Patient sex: M
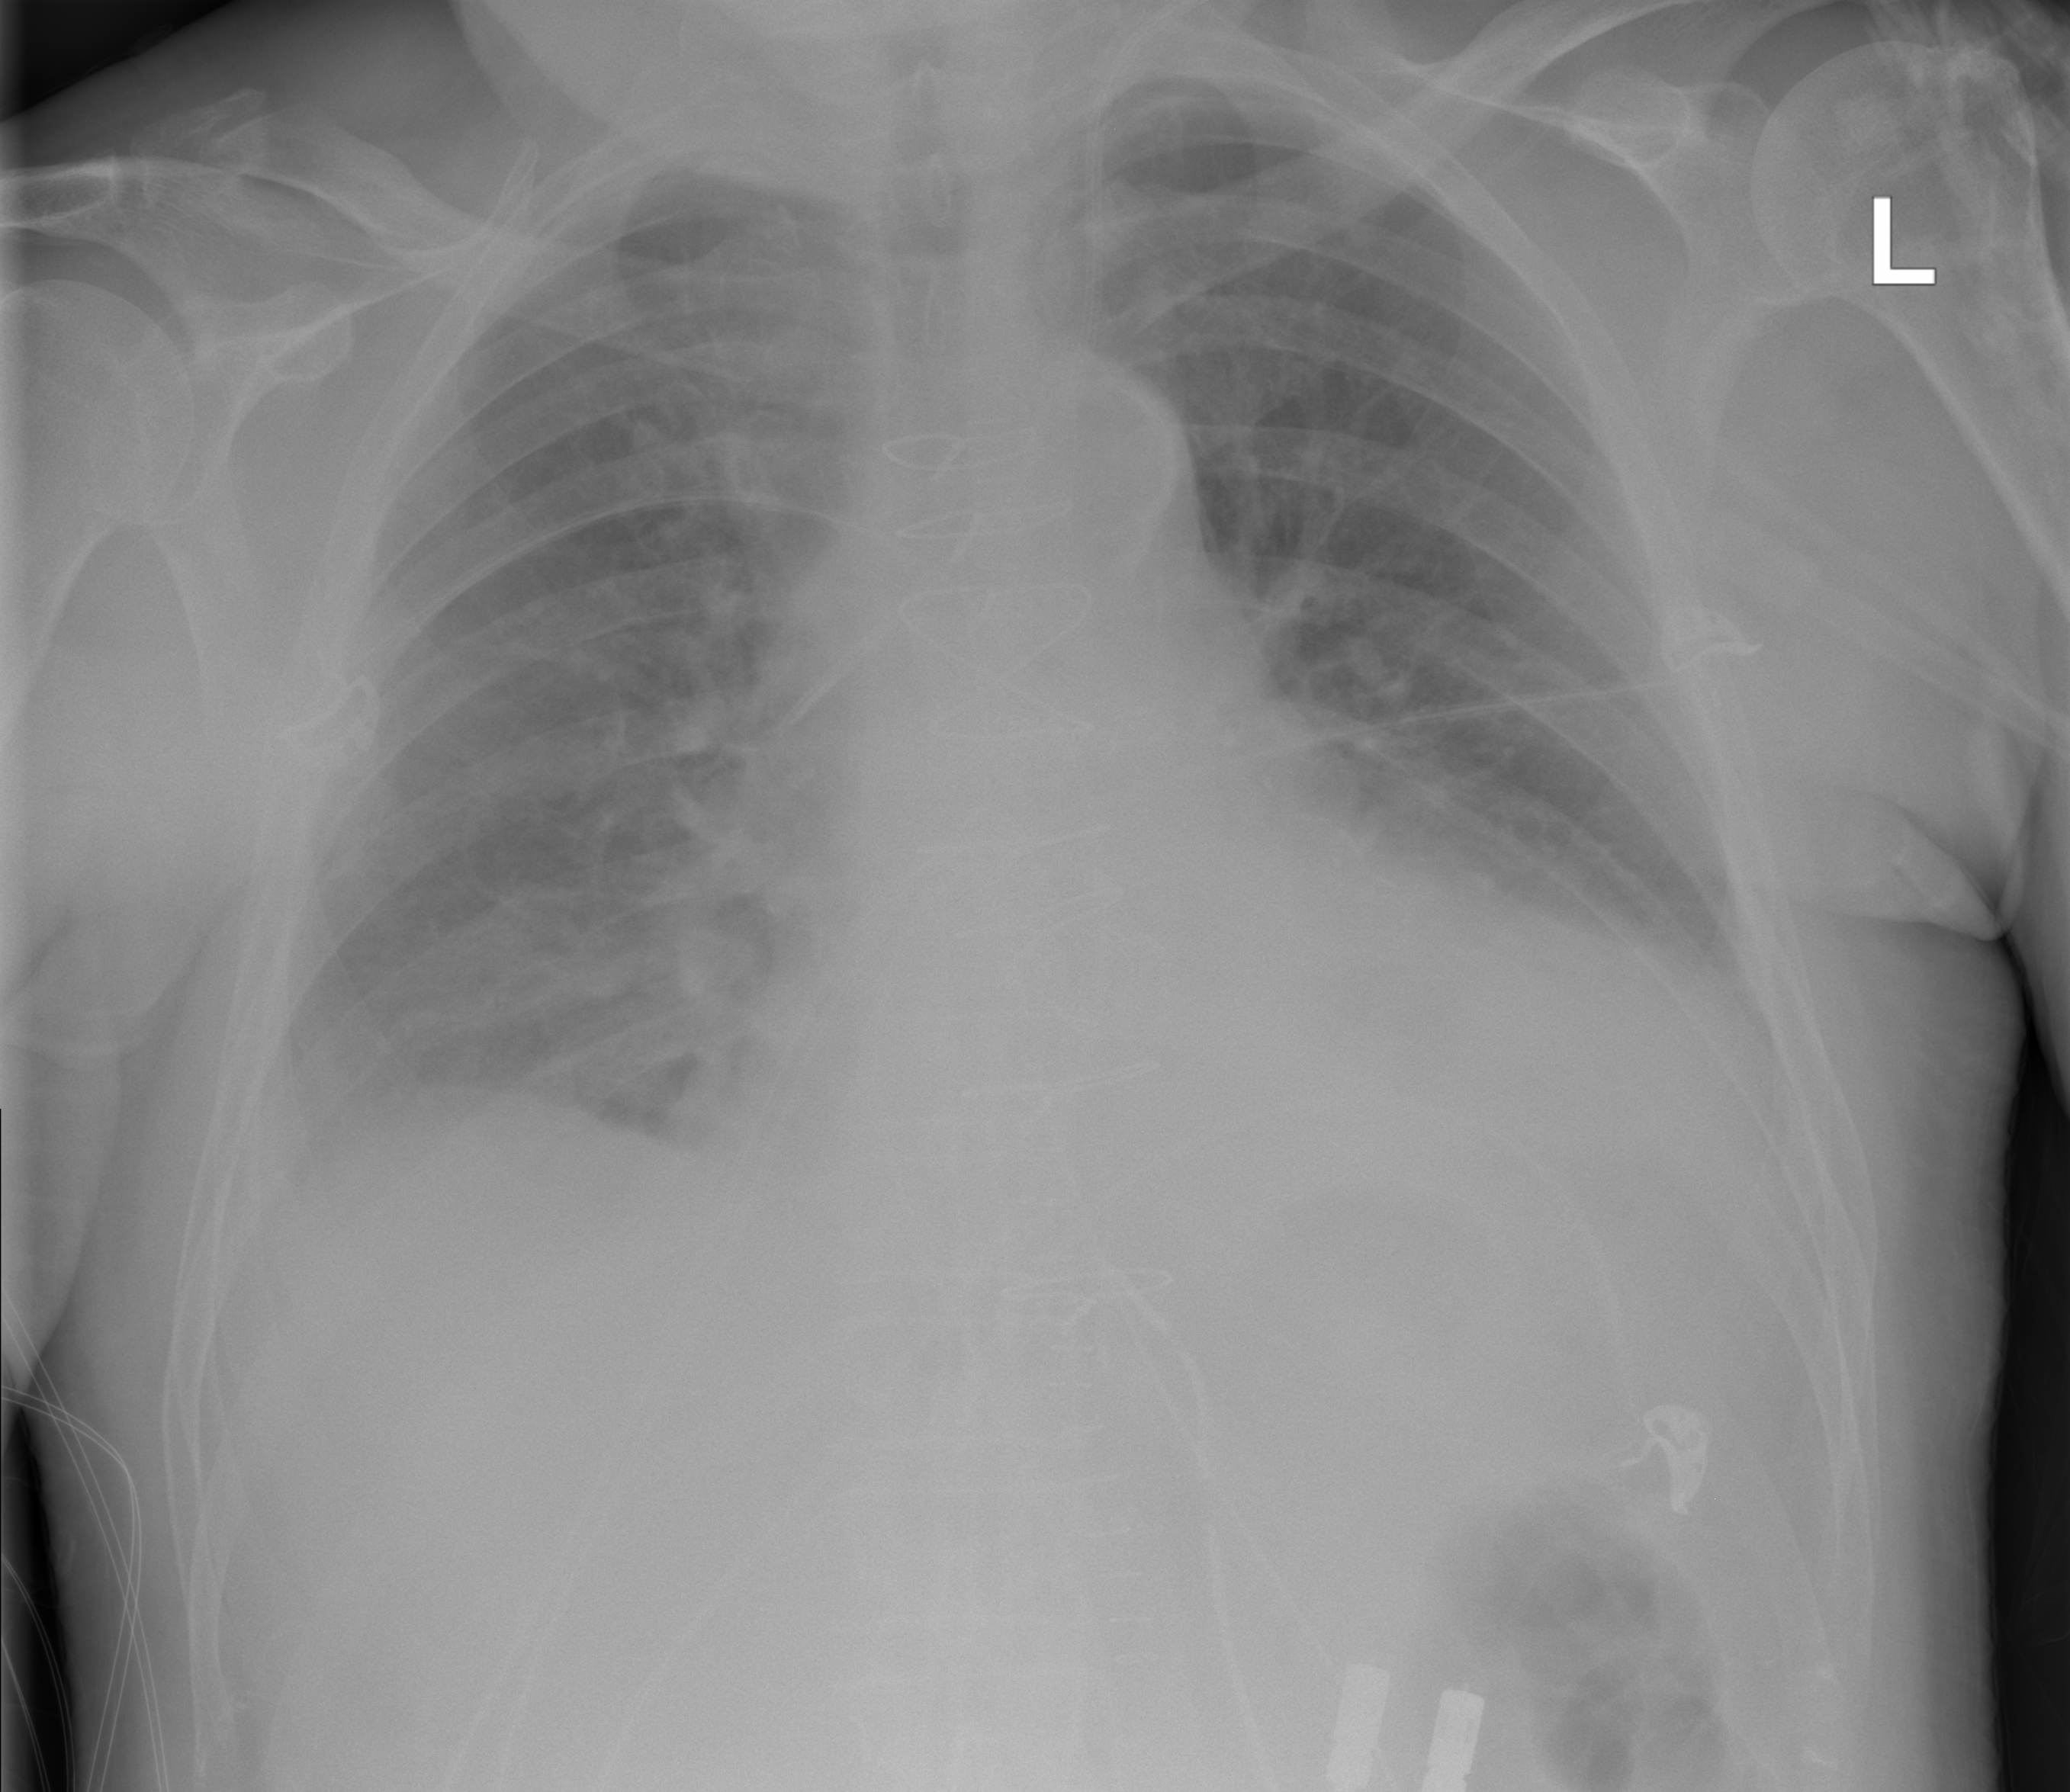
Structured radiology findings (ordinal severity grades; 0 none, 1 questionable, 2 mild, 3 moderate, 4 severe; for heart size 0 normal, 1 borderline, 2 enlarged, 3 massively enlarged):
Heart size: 2
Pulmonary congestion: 2
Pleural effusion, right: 2
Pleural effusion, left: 2
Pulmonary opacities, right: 0
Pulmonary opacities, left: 0
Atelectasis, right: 2
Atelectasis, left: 0